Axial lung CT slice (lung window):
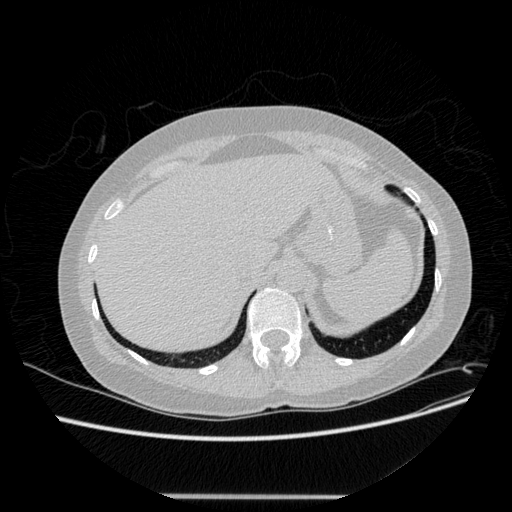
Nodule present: no